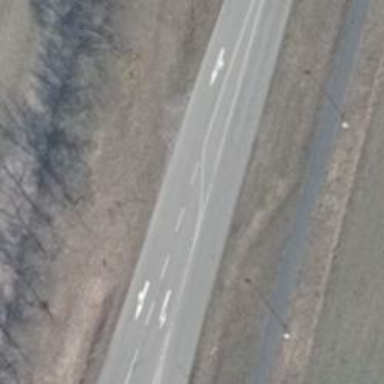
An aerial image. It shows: Tertiary road with asphalt surface.